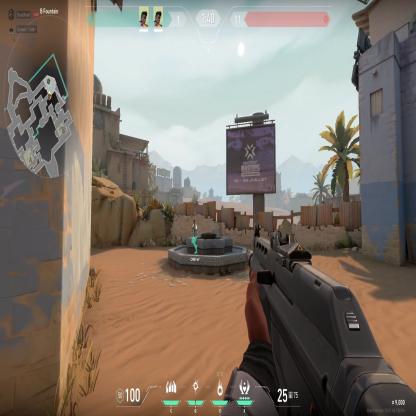
Label: teammate